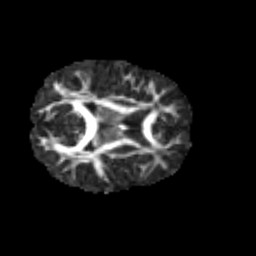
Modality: FA
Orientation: axial
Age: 8
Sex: female
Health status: healthy